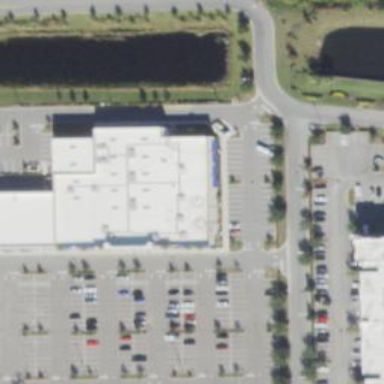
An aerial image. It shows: Building that houses fitness center.